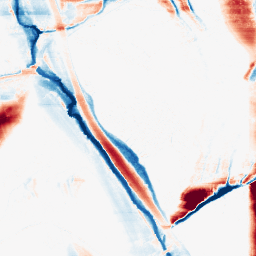
Category: morphological
Decomposition family: morphological_ellipse
Decomposition parameters: operation: average
width: 5
height: 50
Upsampling method: cubic_catmull_rom
Upsampling parameters: scale: 8
Upsampling scale: 8